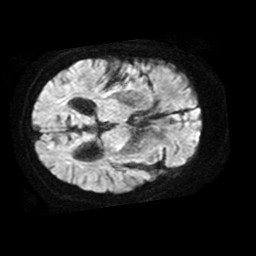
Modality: TRACE
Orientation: axial
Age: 83
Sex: female
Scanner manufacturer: philips
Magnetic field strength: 1.5 T
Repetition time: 3.781 s
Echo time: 0.09565 s